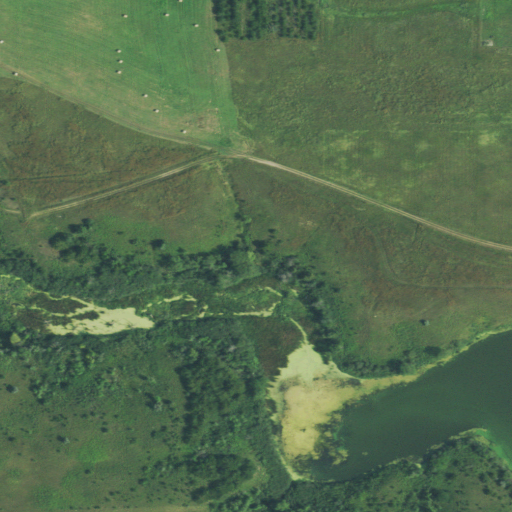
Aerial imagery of valley in South Dakota named Campbell Gulch containing grassland, deciduous forest, open development, and open water